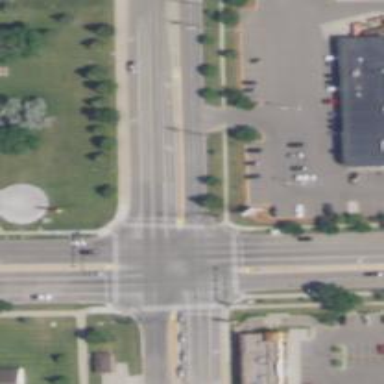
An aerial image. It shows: Marked road crossing.